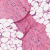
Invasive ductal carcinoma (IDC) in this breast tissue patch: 0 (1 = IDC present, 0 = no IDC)